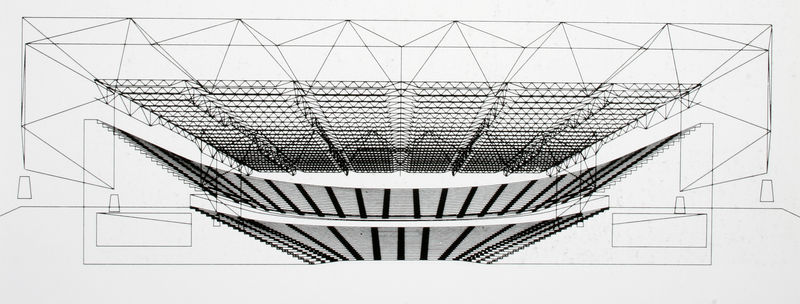
Titel: Perspektivische Innenansicht, Computeransicht
Künstler: Helmut Jahn
Standort: Kansas City (Missouri)
Institution: R. Crosby Kemper Memorial Arena
Schlagwörter: weiß, grau, schwarz, stühle, zeichnung, dach, gebäude, architektur, gitter, boden, decke, bühne, studie, tribüne, zuschauer, grafik, graphik, linien, treppen, stufen, arena, gerüst, schraffur, schwarzweiß, entwurf, reihen, konstruktion, plan, träger, querschnitt, netz, raster, konstruktionszeichnung, olan, stadion, planung, technische zeichnung, hängedach, zwischen, zwischenebenen, zwischenzüge